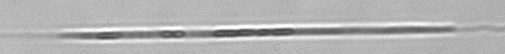
Label: Rhizosolenia